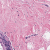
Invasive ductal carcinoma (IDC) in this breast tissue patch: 0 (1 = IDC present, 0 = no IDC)